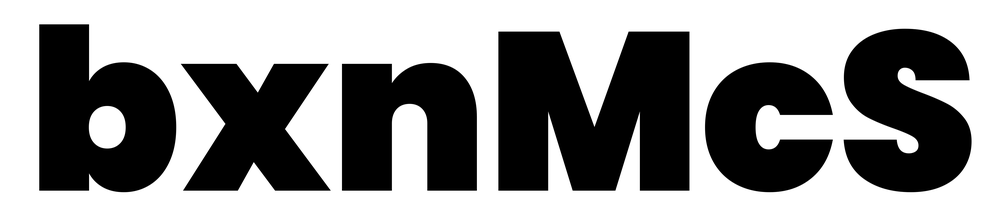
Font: Poppins-Black